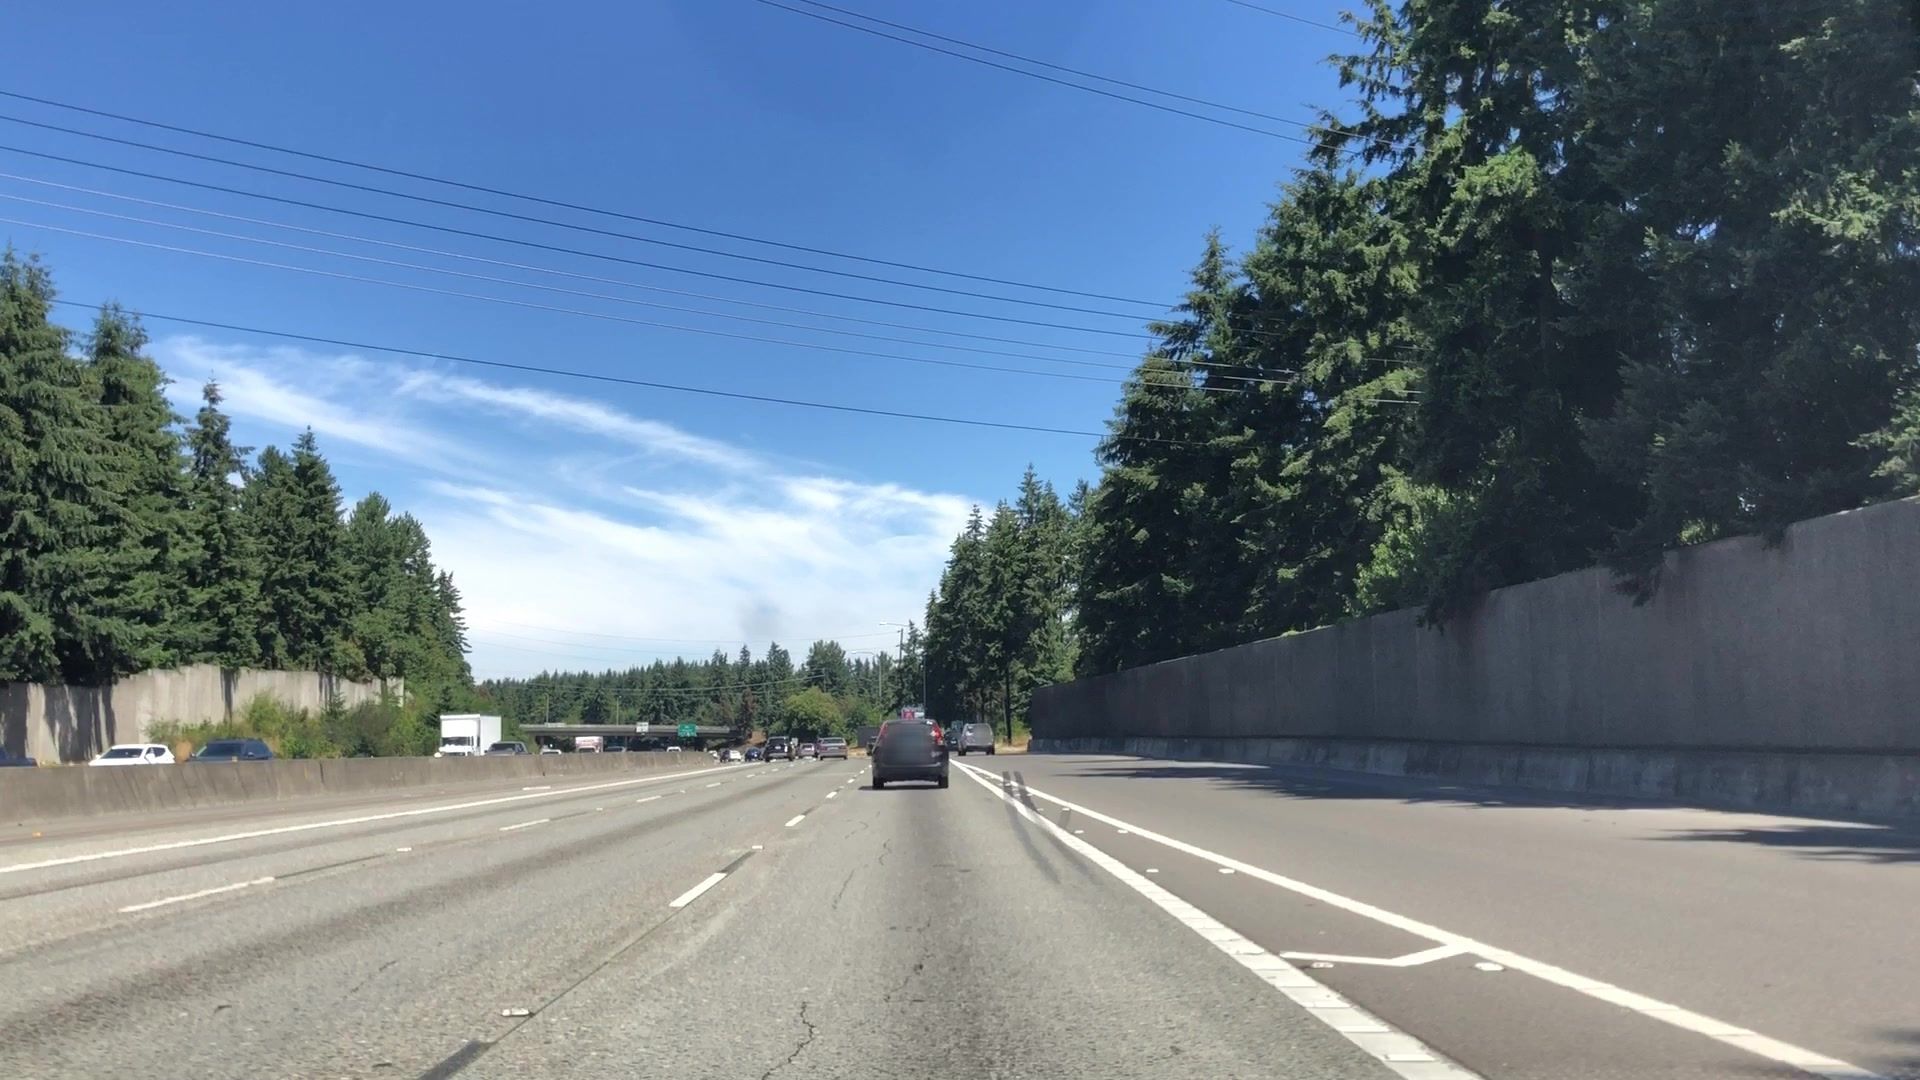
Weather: clear
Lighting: day
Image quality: good
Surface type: driving surface
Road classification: motorway_link
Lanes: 2, 3, 1
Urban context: urban centre
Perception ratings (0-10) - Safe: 2.81, Lively: 0.87, Beautiful: 7.09, Boring: 5.17, Depressing: 4.57, Wealthy: 1.75